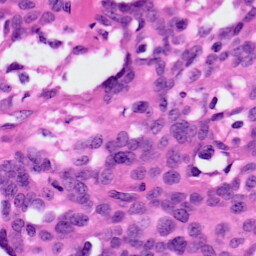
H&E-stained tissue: Ovarian